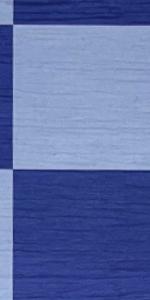
Label: Empty